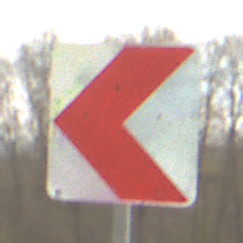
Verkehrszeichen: RichtungstafelnInKurvenKleinRechts
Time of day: MorningAfternoon
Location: Outdoor (Suburban)
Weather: Overcast
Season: NotSpecified
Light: Natural